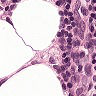
Metastatic tissue present: no